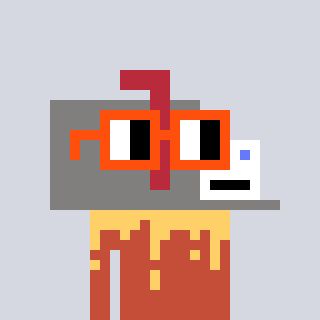
a pixel art character with square orange glasses, a mailbox-shaped head and a rust-colored body on a cool background